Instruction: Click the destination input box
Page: home
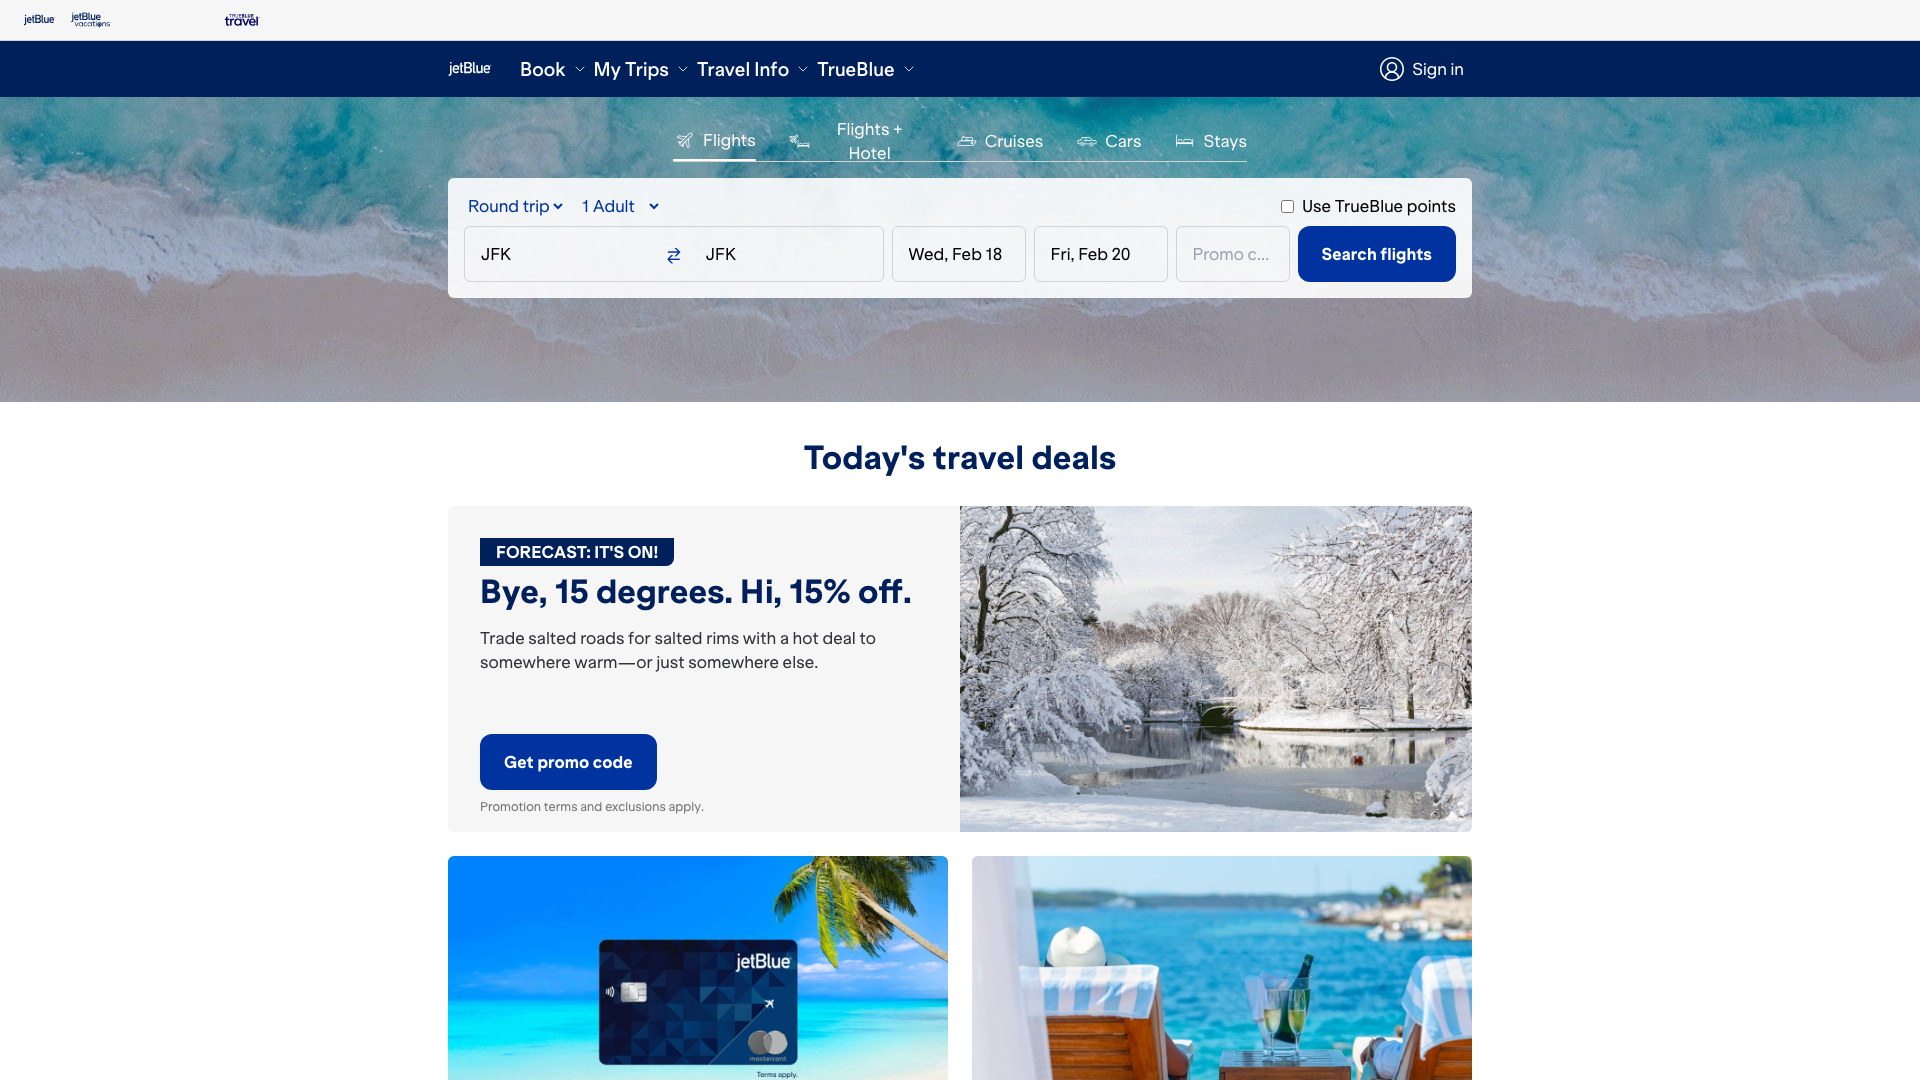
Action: click